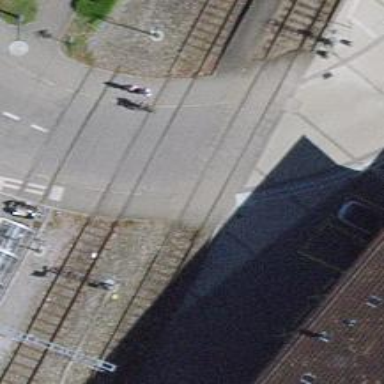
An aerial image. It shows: Uncontrolled level crossing for railway.